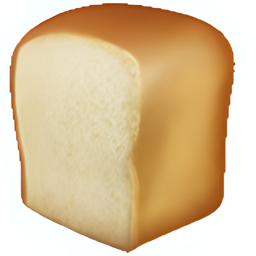
Name: bread
Emoji: 🍞
Group: Food & Drink
Sub-group: food-prepared